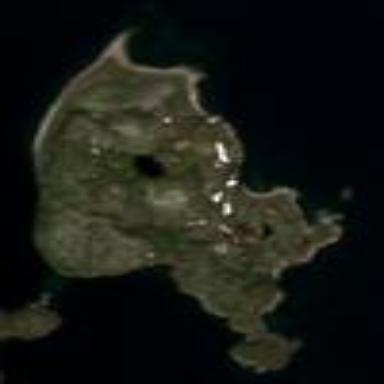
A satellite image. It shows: Island with natural coastline.